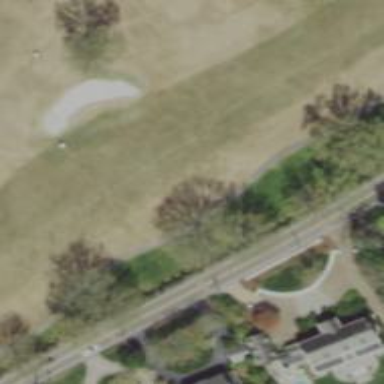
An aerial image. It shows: Path designed for golf carts.